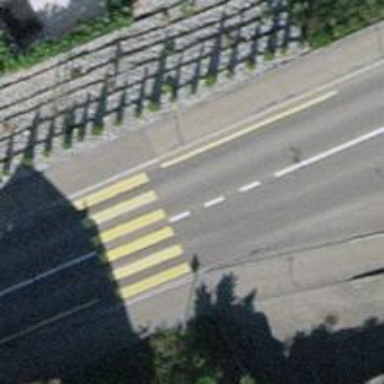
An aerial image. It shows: Marked crossing with zebra stripes on the road.